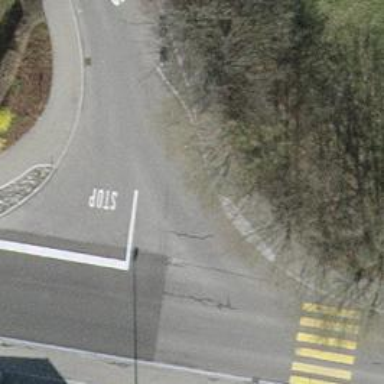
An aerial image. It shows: Unmarked crossing on the road.